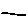
Label: line